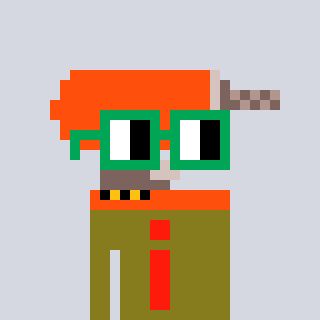
a pixel art character with square green glasses, a drill-shaped head and a gunk-colored body on a cool background